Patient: sex M, age 69
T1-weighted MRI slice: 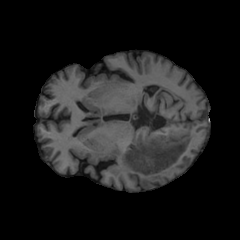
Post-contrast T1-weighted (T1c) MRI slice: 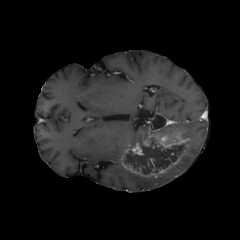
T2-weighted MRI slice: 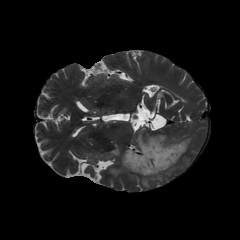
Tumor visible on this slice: yes
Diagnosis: Glioblastoma, IDH-wildtype
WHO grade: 4